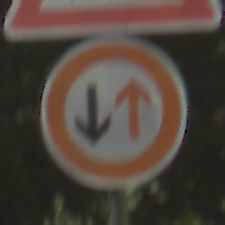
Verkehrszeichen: VorrangDesGegenverkehrs
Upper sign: Arbeitsstelle
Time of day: Midday
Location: Outdoor (RoadRail)
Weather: Clear
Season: NotSpecified
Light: Natural